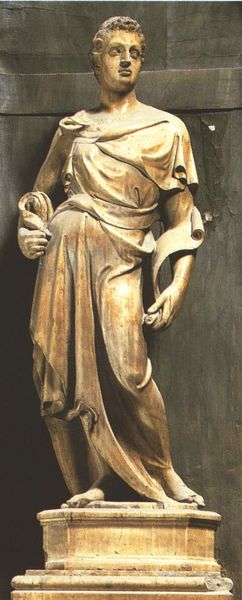
Titel: Jesaias
Künstler: Nanni di Banco
Standort: Florenz, Dom (EU - I - Toskana)
Schlagwörter: mann, schatten, licht, nase, stirn, tuch, jung, augen, falten, sockel, hals, hände, figur, kinn, locken, schön, kraft, plinthe, knie, nische, knabe, ideal, drapiert, rolle, jüngling, stark, spielbein, standbein, klug, raffen, wissen